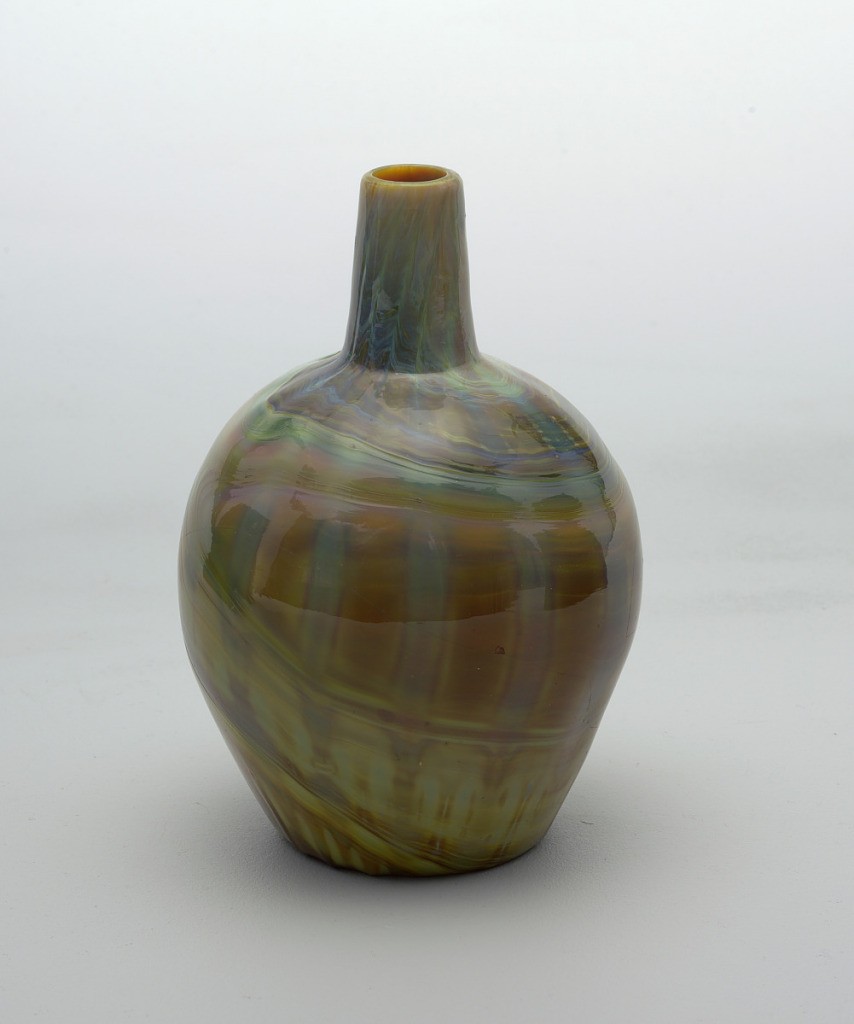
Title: Vase
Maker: Louis Comfort Tiffany, American, 1848–1933
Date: ca. 1900
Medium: glass
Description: Agate  vase with tall neck and bulbous shaped; Mustards, light greens,  and mauves